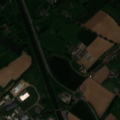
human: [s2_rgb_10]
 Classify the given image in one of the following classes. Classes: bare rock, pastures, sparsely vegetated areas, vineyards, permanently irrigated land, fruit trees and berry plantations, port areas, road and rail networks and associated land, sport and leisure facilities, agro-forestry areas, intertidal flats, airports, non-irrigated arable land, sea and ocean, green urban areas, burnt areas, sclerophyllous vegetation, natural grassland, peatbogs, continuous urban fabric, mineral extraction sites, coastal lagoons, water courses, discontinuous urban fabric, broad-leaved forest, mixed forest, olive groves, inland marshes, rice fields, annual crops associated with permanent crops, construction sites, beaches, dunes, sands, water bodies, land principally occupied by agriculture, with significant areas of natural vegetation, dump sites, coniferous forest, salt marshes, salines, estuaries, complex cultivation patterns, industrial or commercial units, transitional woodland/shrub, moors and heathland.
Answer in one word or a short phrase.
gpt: discontinuous urban fabric, industrial or commercial units, non-irrigated arable land, pastures, land principally occupied by agriculture, with significant areas of natural vegetation